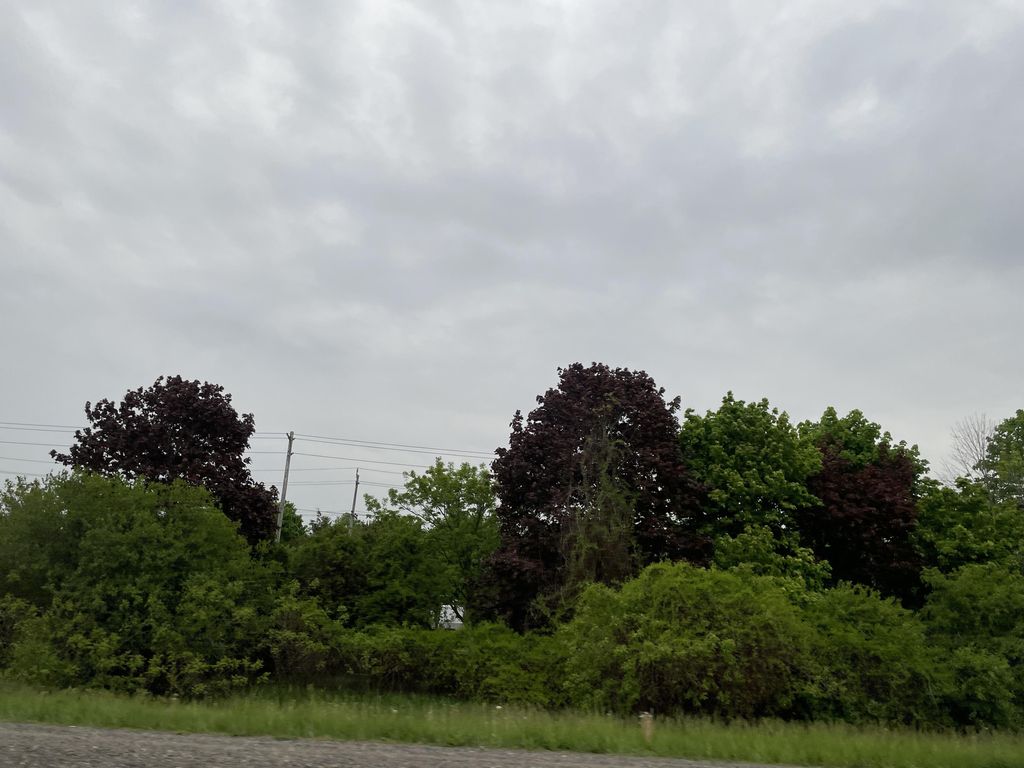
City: kitchener-waterloo